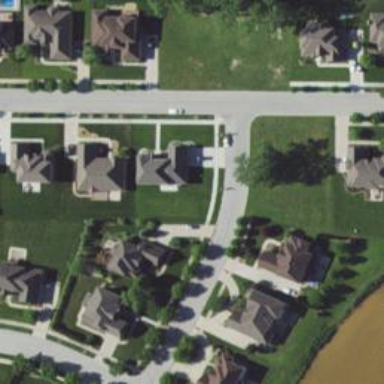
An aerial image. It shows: Neighborhood.